Field crop: maize
Growth stage: 2
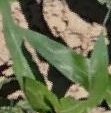
Species: maize